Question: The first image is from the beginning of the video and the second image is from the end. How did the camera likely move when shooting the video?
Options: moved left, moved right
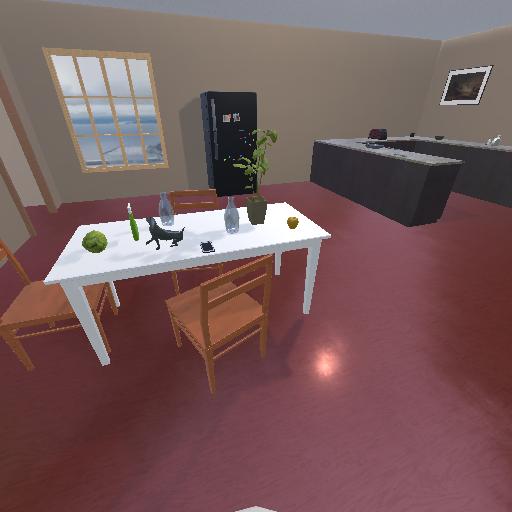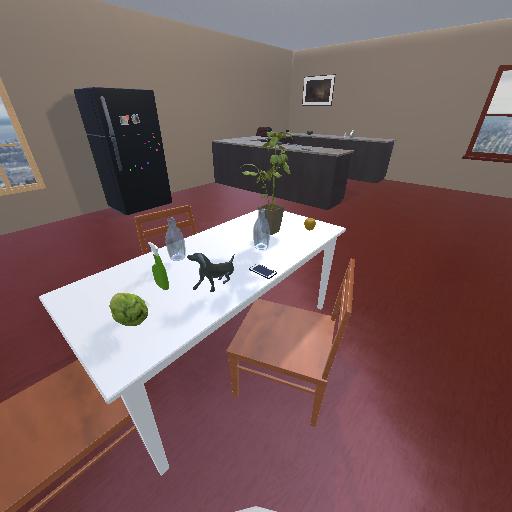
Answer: moved left